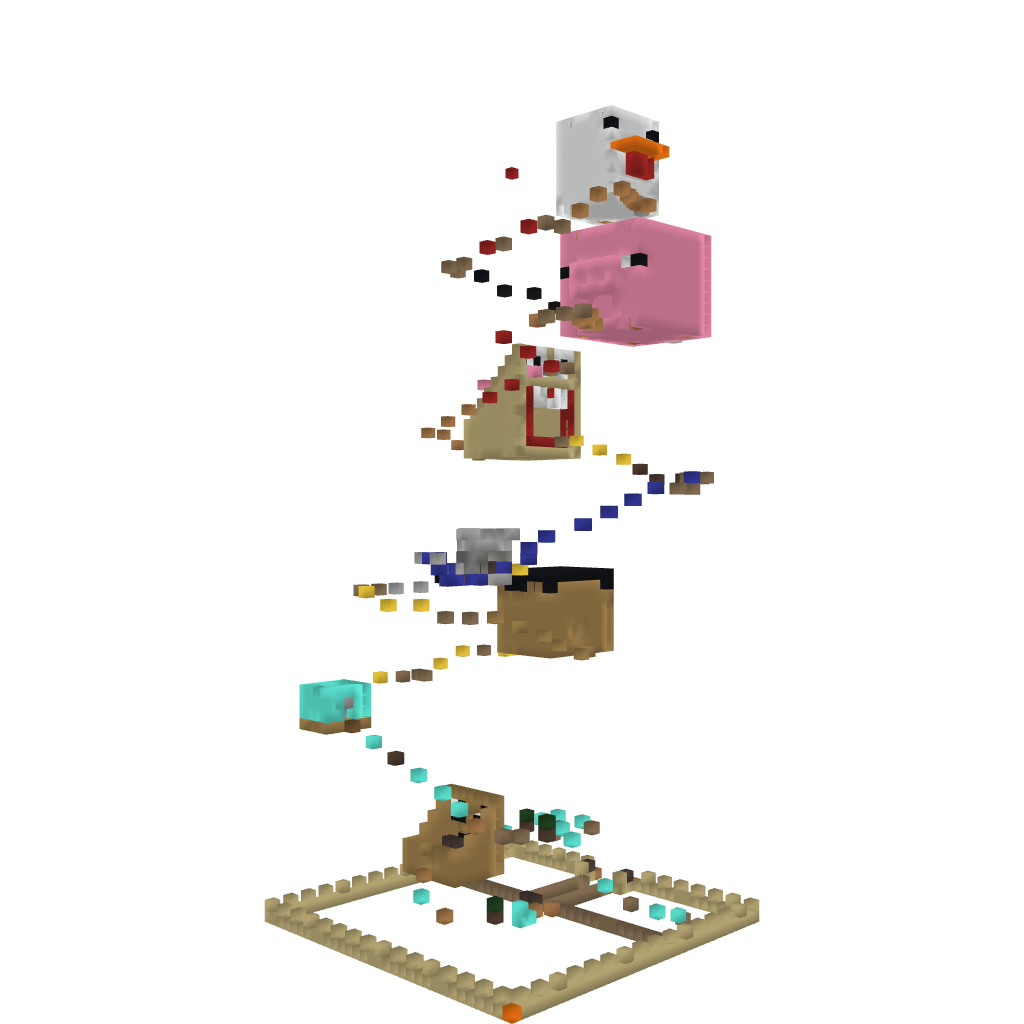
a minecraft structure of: Parkour Extrem